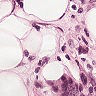
Metastatic tissue present: yes